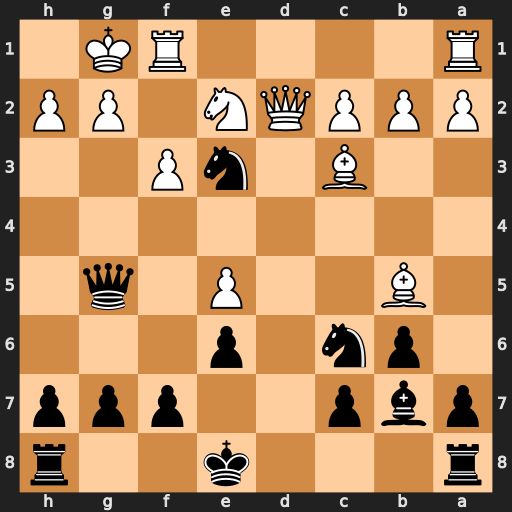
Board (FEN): r3k2r/pbp2ppp/1pn1p3/1B2P1q1/8/2B1nP2/PPPQN1PP/R4RK1
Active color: b
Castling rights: kq
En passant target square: -
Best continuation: Qxg2#